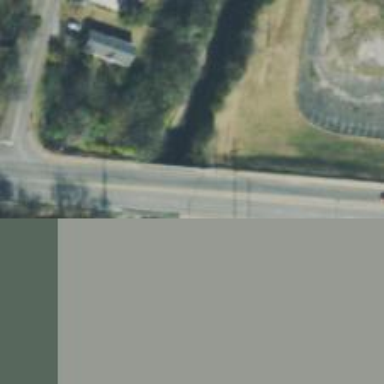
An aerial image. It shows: Secondary road with asphalt surface passing over bridge.